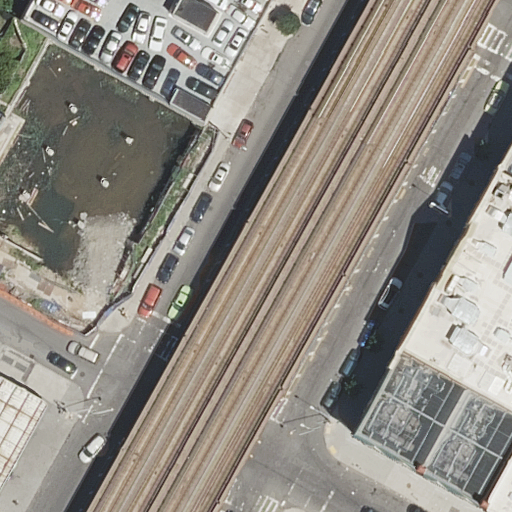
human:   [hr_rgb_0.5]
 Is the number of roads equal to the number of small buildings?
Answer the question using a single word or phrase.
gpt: no

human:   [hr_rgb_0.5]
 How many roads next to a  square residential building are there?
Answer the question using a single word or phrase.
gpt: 0

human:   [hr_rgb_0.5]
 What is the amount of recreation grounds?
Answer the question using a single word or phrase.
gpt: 0

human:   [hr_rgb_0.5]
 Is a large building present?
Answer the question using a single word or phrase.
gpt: yes

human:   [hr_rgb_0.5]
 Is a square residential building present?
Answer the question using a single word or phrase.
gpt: no

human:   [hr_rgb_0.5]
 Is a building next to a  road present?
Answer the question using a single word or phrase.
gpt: yes

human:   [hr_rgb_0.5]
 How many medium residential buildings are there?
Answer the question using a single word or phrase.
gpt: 1

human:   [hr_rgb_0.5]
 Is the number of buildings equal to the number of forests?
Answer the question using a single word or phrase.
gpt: no

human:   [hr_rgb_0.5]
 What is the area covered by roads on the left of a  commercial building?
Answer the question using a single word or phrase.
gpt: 0m2

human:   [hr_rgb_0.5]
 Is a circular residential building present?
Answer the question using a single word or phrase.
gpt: no

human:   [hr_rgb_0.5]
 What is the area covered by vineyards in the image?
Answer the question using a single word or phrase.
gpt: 0m2

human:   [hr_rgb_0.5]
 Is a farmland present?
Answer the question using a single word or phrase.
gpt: no

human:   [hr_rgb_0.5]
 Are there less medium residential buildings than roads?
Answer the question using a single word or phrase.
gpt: yes

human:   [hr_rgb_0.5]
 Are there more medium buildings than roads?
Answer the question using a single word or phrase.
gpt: no

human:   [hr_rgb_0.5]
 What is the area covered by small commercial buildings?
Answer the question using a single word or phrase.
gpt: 0m2

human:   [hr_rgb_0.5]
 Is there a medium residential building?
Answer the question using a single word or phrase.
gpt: yes

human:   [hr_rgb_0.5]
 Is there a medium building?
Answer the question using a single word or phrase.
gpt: yes

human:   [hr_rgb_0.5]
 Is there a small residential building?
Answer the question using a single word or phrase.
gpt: yes

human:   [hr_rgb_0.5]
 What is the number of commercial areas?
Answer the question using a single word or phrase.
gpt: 0

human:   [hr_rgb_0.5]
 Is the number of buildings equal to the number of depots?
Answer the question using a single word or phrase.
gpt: no

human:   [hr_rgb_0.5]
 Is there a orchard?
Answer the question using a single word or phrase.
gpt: no

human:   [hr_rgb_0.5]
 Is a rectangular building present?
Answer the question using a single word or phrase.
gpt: yes

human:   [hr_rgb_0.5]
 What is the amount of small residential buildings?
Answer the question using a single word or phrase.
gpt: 1

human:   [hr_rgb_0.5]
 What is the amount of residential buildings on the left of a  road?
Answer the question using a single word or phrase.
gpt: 2

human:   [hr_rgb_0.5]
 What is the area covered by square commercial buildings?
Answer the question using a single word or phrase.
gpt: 0m2

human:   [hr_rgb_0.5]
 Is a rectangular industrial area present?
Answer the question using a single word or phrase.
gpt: no

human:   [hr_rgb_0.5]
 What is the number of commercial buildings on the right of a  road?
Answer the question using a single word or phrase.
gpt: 0

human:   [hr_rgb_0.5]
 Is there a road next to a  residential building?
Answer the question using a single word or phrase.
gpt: yes

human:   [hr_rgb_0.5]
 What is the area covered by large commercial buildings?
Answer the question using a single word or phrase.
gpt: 0m2

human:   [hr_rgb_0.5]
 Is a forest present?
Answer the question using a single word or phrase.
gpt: no

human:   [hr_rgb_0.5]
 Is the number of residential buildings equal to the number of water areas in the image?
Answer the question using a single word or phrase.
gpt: no

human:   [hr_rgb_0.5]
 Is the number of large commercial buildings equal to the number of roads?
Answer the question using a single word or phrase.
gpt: no

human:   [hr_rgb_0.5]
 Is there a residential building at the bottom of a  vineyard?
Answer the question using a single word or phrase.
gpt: no

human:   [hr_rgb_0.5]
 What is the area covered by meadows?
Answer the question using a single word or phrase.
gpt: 0m2

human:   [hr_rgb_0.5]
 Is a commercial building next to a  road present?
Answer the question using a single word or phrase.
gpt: no

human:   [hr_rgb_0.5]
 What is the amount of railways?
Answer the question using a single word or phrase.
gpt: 0